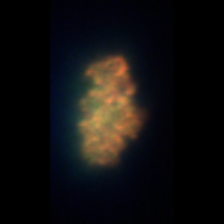
Taxon: Unknown_detritus
Group: Unknown